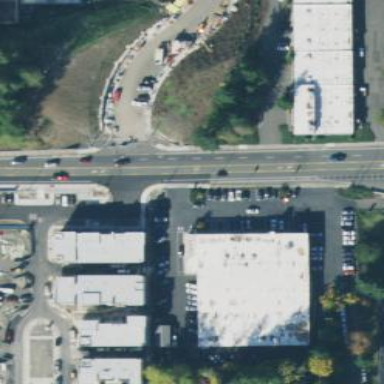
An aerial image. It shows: Retail area with car shop.